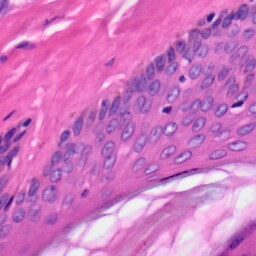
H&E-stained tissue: Skin